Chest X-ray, AP view. Patient: 57 years old, sex F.
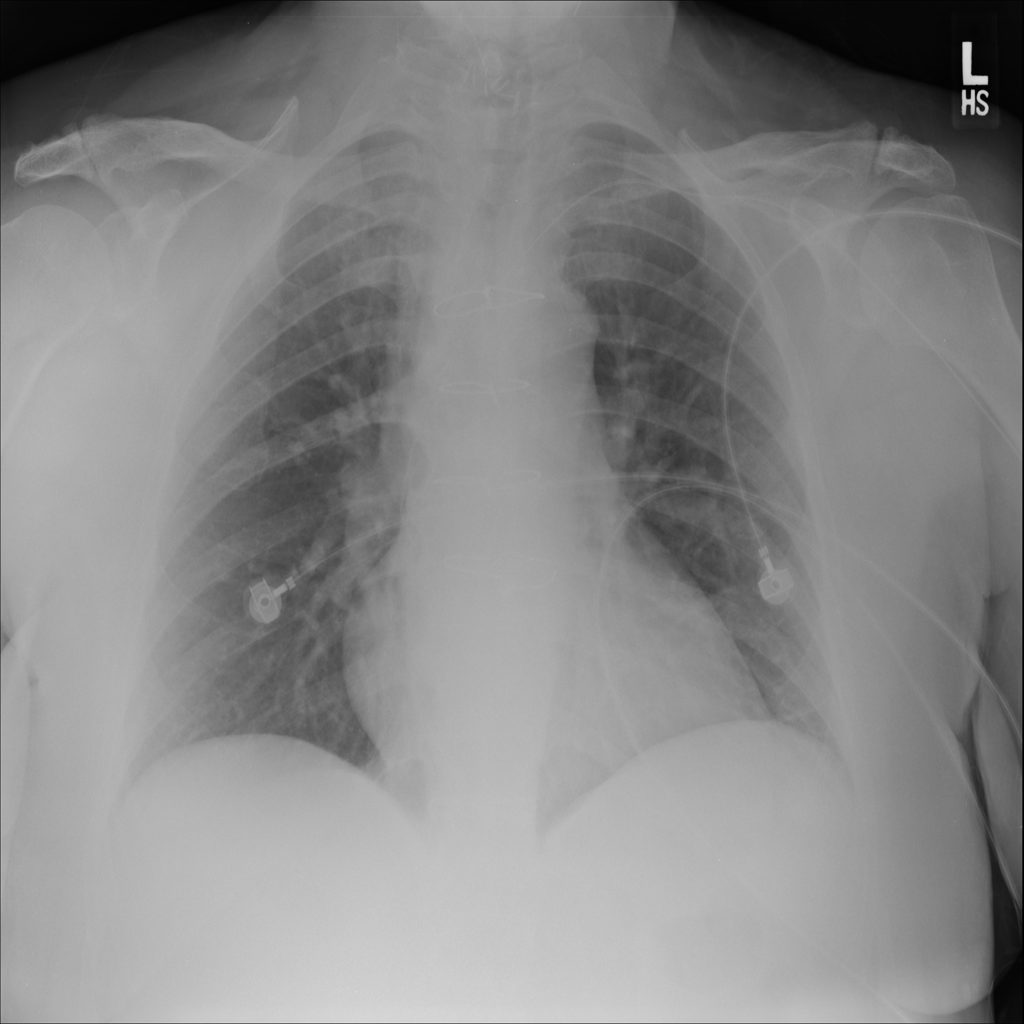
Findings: No Finding